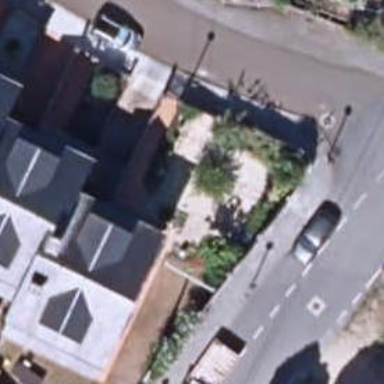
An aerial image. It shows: Simple and straightforward house.